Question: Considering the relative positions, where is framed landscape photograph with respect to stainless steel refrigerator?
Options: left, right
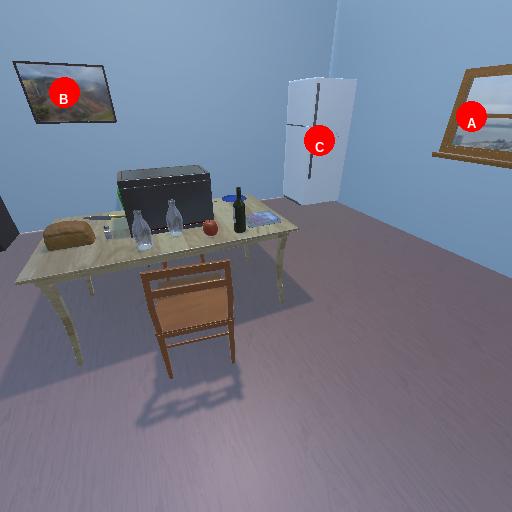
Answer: left